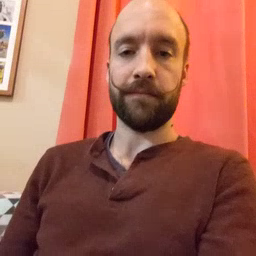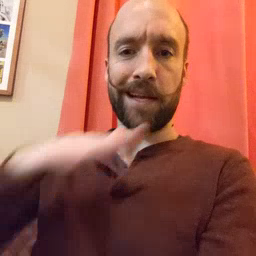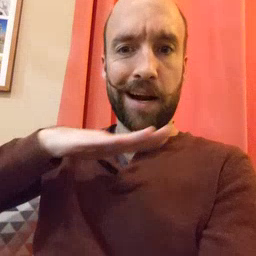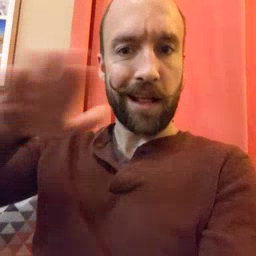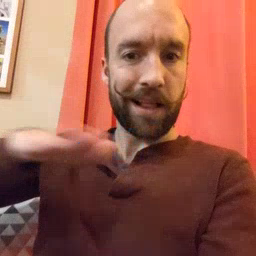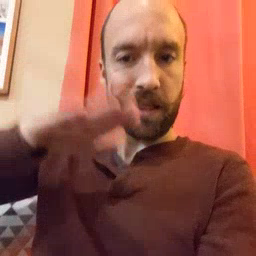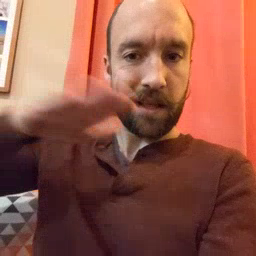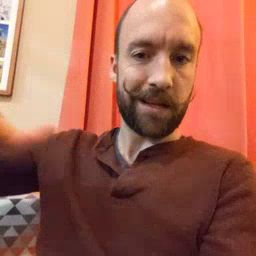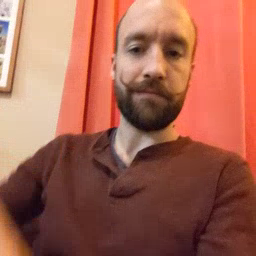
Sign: clean